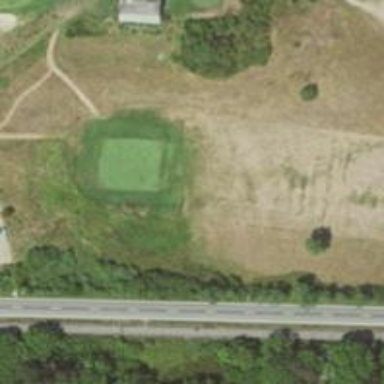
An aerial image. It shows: Golf hole.